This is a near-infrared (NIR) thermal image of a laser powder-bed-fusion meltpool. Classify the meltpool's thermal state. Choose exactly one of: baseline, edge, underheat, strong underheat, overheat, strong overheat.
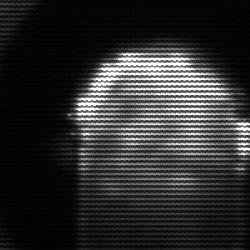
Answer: baseline